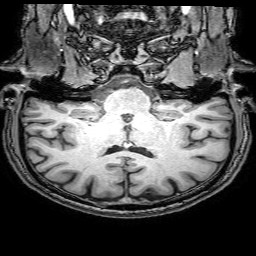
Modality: T1w
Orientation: sagittal
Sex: male
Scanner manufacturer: philips
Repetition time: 0.008061 s
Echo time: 0.00369 s